Question: I've been trying to get this drop shadow effect to work, but I don't know whats wrong.
I've tried giving the same effect to 'Grid' and 'Border', but they all give the same effect.

'''
<Window x:Class="New_EZexeat.ReturnMessageDialogueBox"
xmlns="http://schemas.microsoft.com/winfx/2006/xaml/presentation"
xmlns:x="http://schemas.microsoft.com/winfx/2006/xaml"
xmlns:d="http://schemas.microsoft.com/expression/blend/2008"
xmlns:mc="http://schemas.openxmlformats.org/markup-compatibility/2006"
xmlns:local="clr-namespace:New_EZexeat"
mc:Ignorable="d"
WindowStyle="None" WindowStartupLocation="CenterScreen" AllowsTransparency="True" Background="Transparent"
Title="ReturnMessageDialogueBox" Height="150" Width="300">
<Window.Effect>
<DropShadowEffect Direction="-75" ShadowDepth="2" Opacity="0.8" BlurRadius="25" Color="Black"/>
</Window.Effect>
<Grid Background="Transparent">
<Border Background="White" CornerRadius="20">
<StackPanel HorizontalAlignment="Center" VerticalAlignment="Center">
<TextBlock x:Name="itstext"
FontSize="15"
FontWeight="SemiBold"
Margin="0 0 0 10"
TextAlignment="Center"><Run Text="Username or Password is incorrect."/><LineBreak/><Run Text=" Please try again"/></TextBlock>
<Button Content="OK"
Style="{StaticResource OrangeButtonTemplate}"
FontWeight="SemiBold"
FontSize="20"
Background="#FFFFD411"
Margin="20 0 20 0"
IsCancel="True"
FocusVisualStyle="{x:Null}"
BorderBrush="{x:Null}"
Height="45"/>
</StackPanel>
</Border>
</Grid>
</Window>
'''
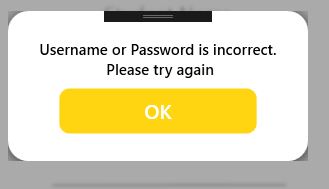
Answer: For the drop shadow effect to work one can not apply it to the window, one must apply it to the grid or border. In the below example, it is added to a new border with-in the one given.
<URL>
'''
<Border BorderBrush="Transparent" BorderThickness="20" CornerRadius="5" Background="Transparent">
<Border BorderBrush="Black" BorderThickness="1" CornerRadius="5" Background="#3BB2EA">
<Border.Effect>
<DropShadowEffect Direction="-75" ShadowDepth="2" Opacity="0.8" BlurRadius="25" Color="Black"/>
</Border.Effect>
<Border BorderBrush="#55FFFFFF" BorderThickness="1" CornerRadius="5">
<DockPanel Background="white">
<StackPanel HorizontalAlignment="Center" VerticalAlignment="Center">
<TextBlock x:Name="itstext"
FontSize="15"
FontWeight="SemiBold"
Margin="0 0 0 10"
TextAlignment="Center"><Run Text="Username or Password is incorrect."/><LineBreak/><Run Text=" Please try again"/></TextBlock>
<Button Content="OK"
Style="{StaticResource OrangeButtonTemplate}"
FontWeight="SemiBold"
FontSize="20"
Background="#FFFFD411"
Margin="20 0 20 0"
IsCancel="True"
FocusVisualStyle="{x:Null}"
BorderBrush="{x:Null}"
Height="45"/>
</StackPanel>
</DockPanel>
</Border>
</Border>
</Border>
'''